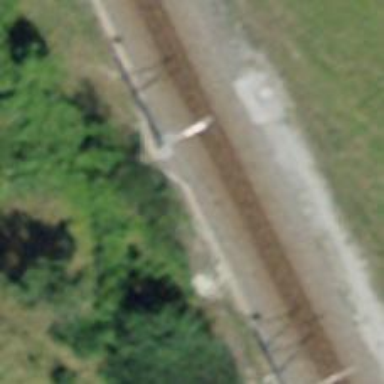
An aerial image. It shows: Catenary mast for power lines.